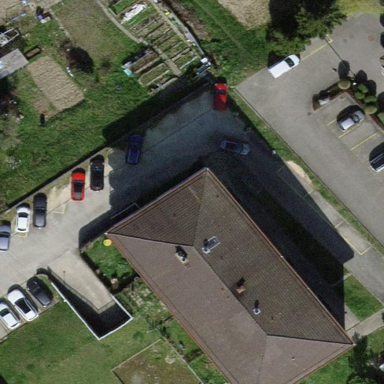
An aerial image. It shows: Hipped-roof building with apartments.